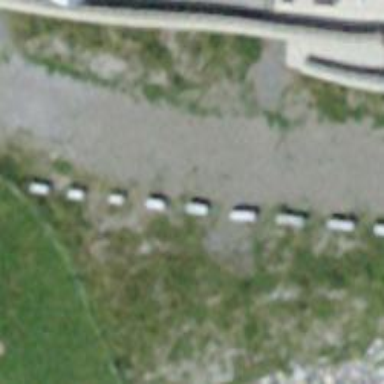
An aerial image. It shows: Block barrier.